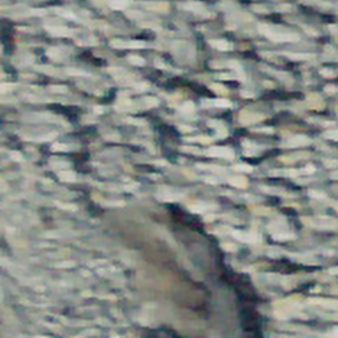
Label: other